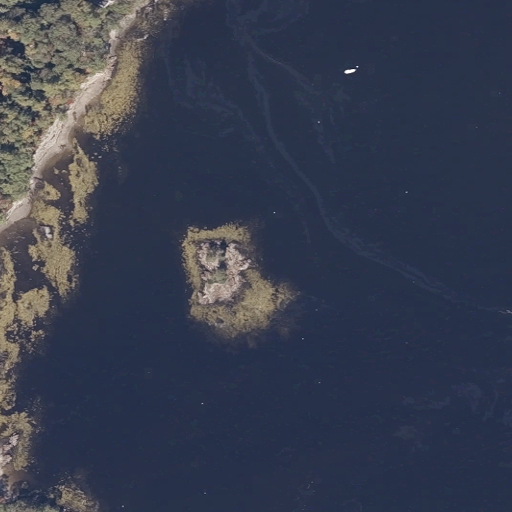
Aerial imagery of island in Maine named Mouse Island containing open water, herbaceous wetlands, mixed forest, evergreen forest, and low intensity development